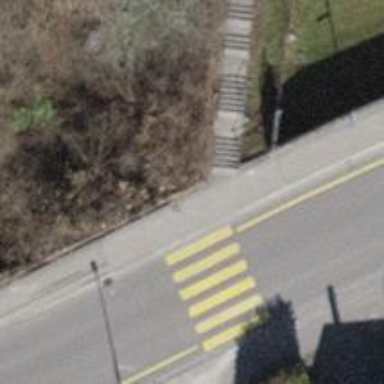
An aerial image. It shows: Set of steps on the road.